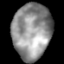
Tissue: lung
Cell type: Epithelial cells
Senescence score: 0.1797
Nuclear area (px): 2104
Mean DAPI intensity: 145.755